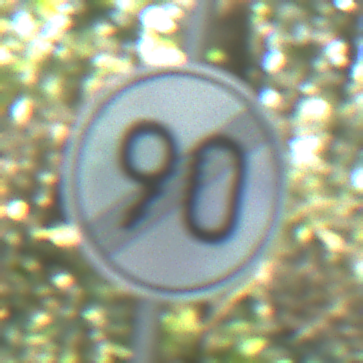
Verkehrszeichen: EndeGeschwindigkeit90
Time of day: Midday
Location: Outdoor (Nature)
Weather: Clear
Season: NotSpecified
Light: Natural